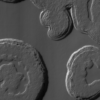
Label: not_dusty